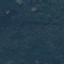
Land use / land cover: Forest